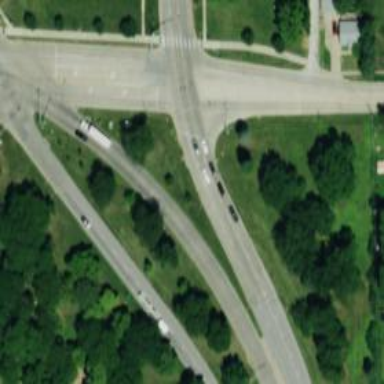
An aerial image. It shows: Primary highway.